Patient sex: M
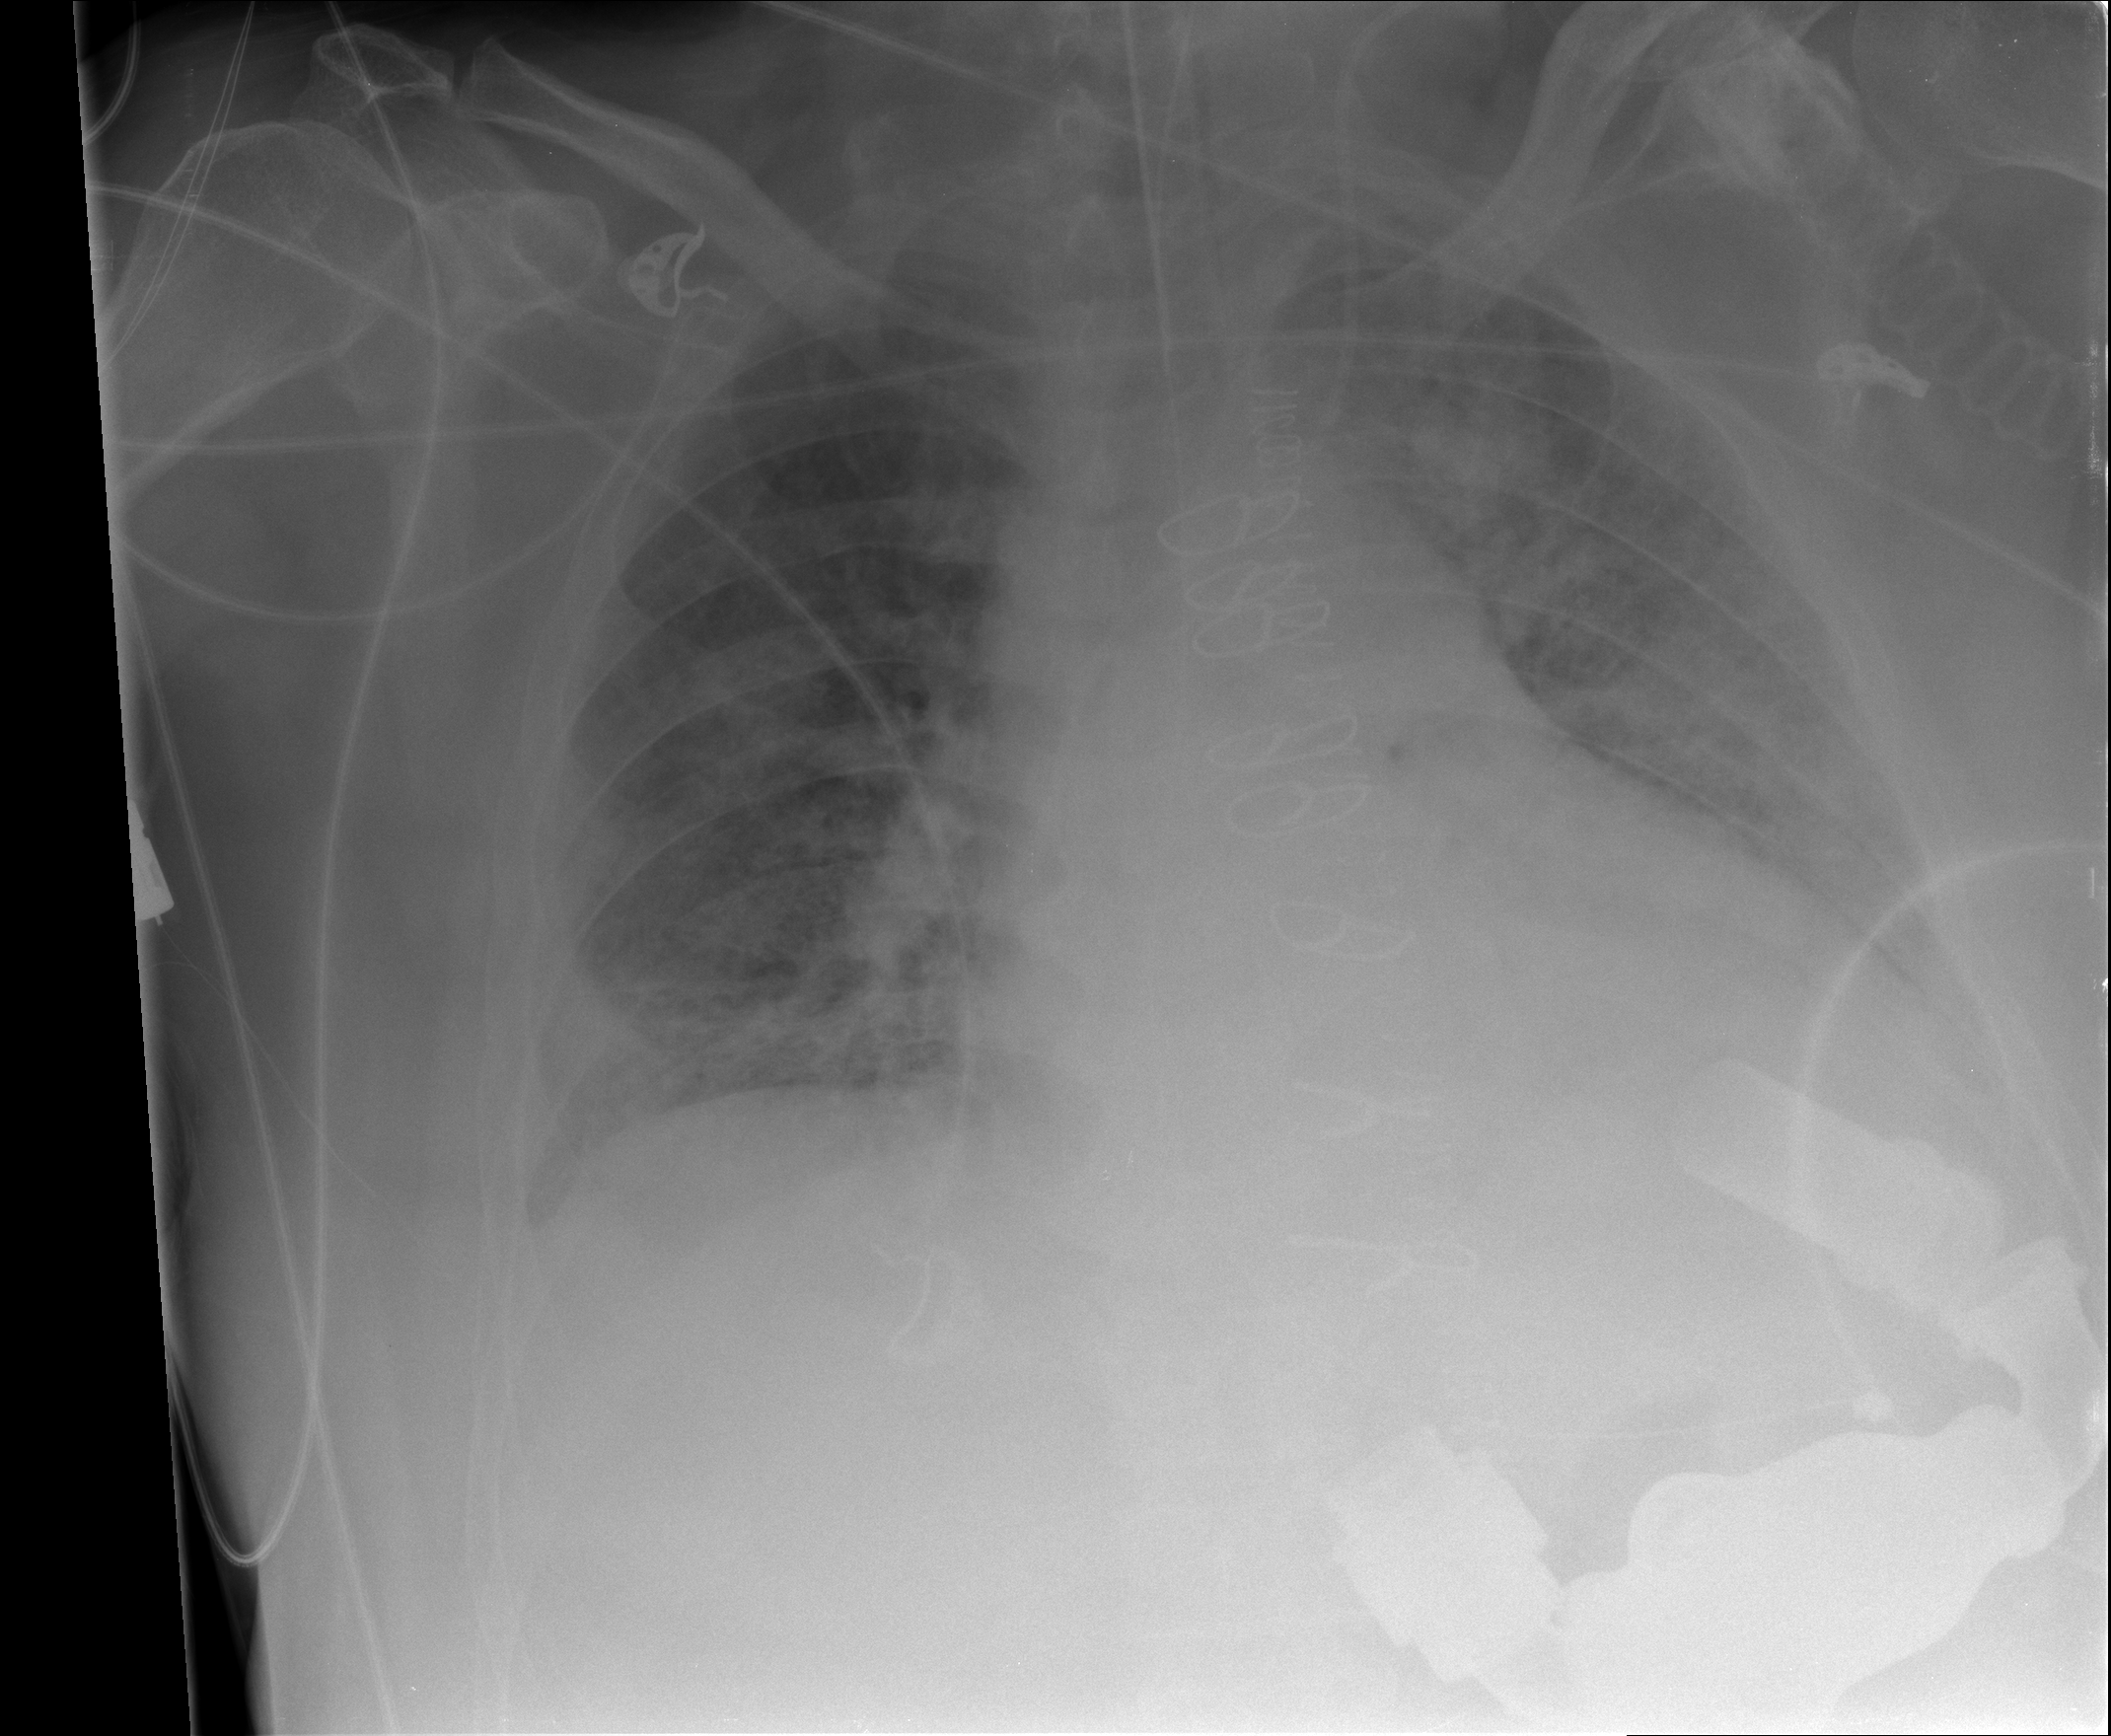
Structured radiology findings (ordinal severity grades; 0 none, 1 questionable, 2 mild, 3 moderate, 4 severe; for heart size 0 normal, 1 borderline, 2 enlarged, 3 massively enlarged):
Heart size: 2
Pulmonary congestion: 3
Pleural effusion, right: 2
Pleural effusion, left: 2
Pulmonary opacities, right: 3
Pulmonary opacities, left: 3
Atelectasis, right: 2
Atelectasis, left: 2